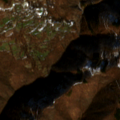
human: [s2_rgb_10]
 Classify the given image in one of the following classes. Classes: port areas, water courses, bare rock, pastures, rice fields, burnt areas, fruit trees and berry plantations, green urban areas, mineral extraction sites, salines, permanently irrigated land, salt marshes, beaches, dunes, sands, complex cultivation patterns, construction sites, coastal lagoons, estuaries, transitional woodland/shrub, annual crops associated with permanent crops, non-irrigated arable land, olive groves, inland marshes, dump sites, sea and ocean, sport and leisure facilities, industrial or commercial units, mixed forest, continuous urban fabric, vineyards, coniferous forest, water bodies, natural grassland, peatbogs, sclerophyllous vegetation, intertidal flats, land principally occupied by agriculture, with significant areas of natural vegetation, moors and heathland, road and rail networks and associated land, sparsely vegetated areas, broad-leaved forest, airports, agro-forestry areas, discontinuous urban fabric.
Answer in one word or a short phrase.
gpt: broad-leaved forest, transitional woodland/shrub